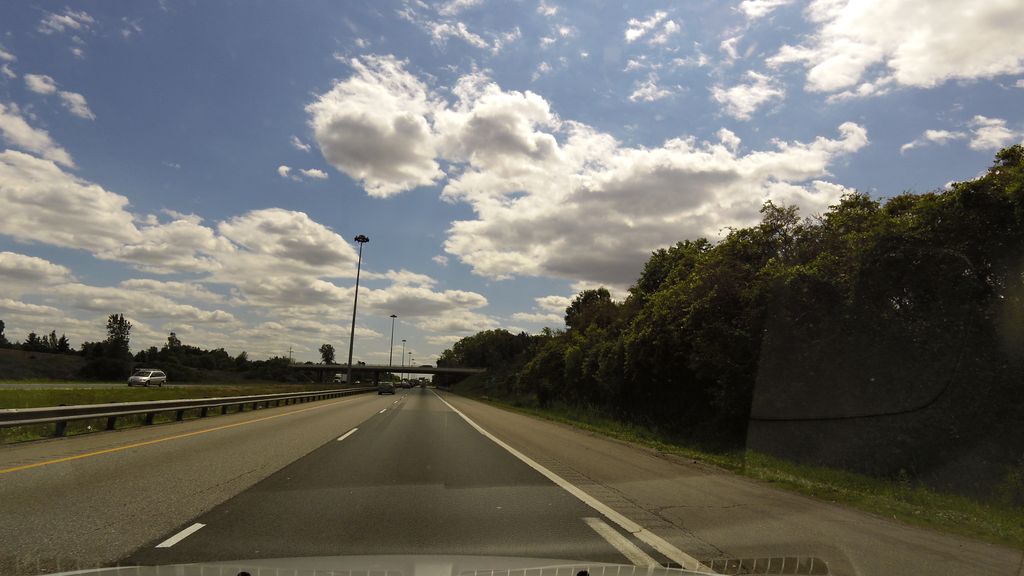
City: hamilton